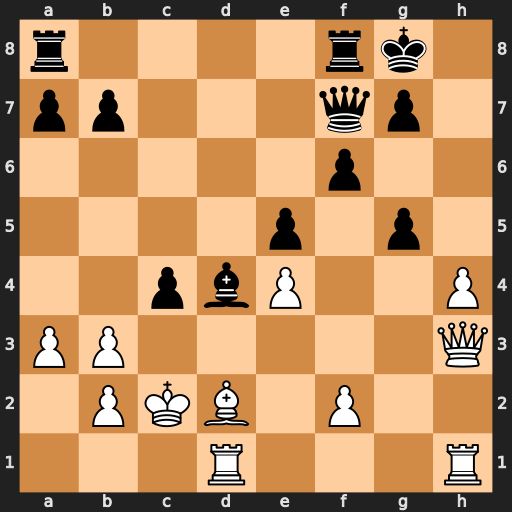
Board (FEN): r4rk1/pp3qp1/5p2/4p1p1/2pbP2P/PP5Q/1PKB1P2/3R3R
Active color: w
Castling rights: -
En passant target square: -
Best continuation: hxg5 Qg6 Qe6+